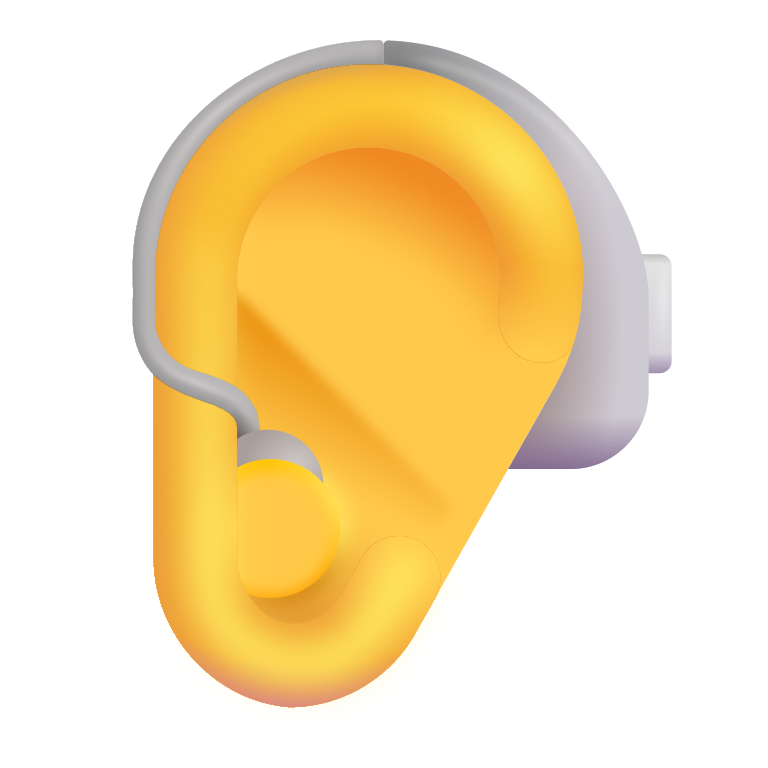
ear with hearing aid color default